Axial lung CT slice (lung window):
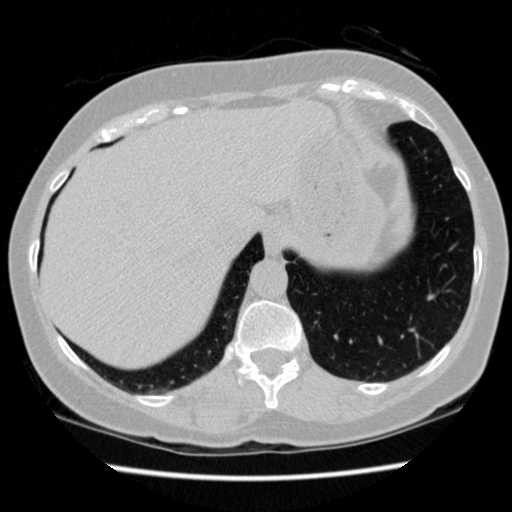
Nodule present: no